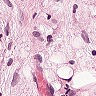
Metastatic tissue present: yes